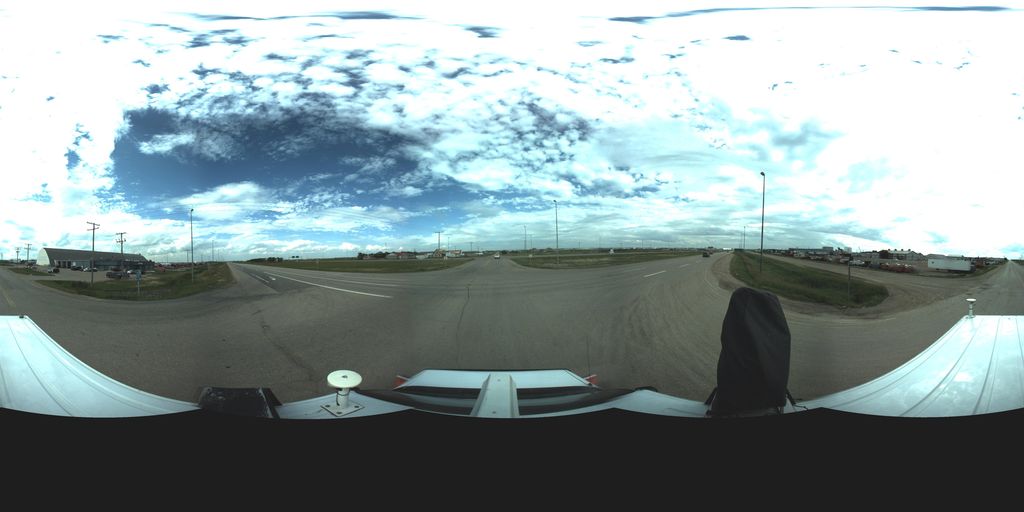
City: saskatoon